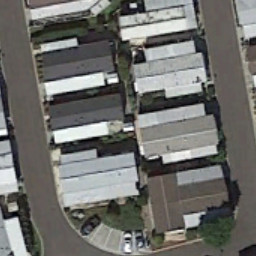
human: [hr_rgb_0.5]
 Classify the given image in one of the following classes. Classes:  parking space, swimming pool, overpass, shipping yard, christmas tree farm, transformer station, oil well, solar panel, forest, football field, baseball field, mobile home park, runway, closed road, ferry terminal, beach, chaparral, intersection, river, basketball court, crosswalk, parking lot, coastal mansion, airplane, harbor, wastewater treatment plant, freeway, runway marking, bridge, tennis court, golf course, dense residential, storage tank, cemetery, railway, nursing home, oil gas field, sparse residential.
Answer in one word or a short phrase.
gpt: mobile home park